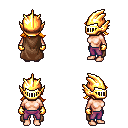
a pixel art fantasy rpg character, female body template, human, light skin, brown cape, magenta pants, light blonde loose hair, gold helm, gold gloves, four views (front, back, left, right), 2x2 character sprite sheet, small pixel art, hard edges, no anti-aliasing